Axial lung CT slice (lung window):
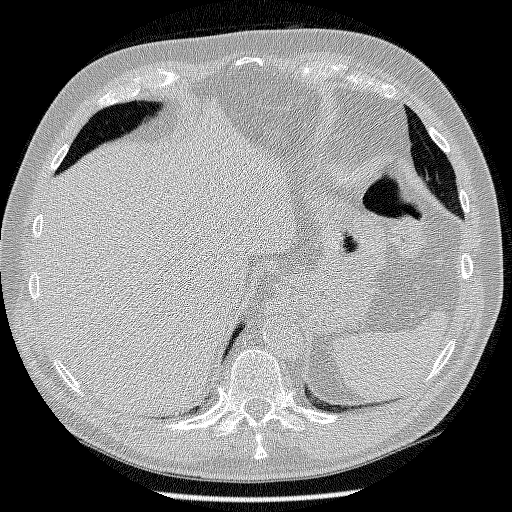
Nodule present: no